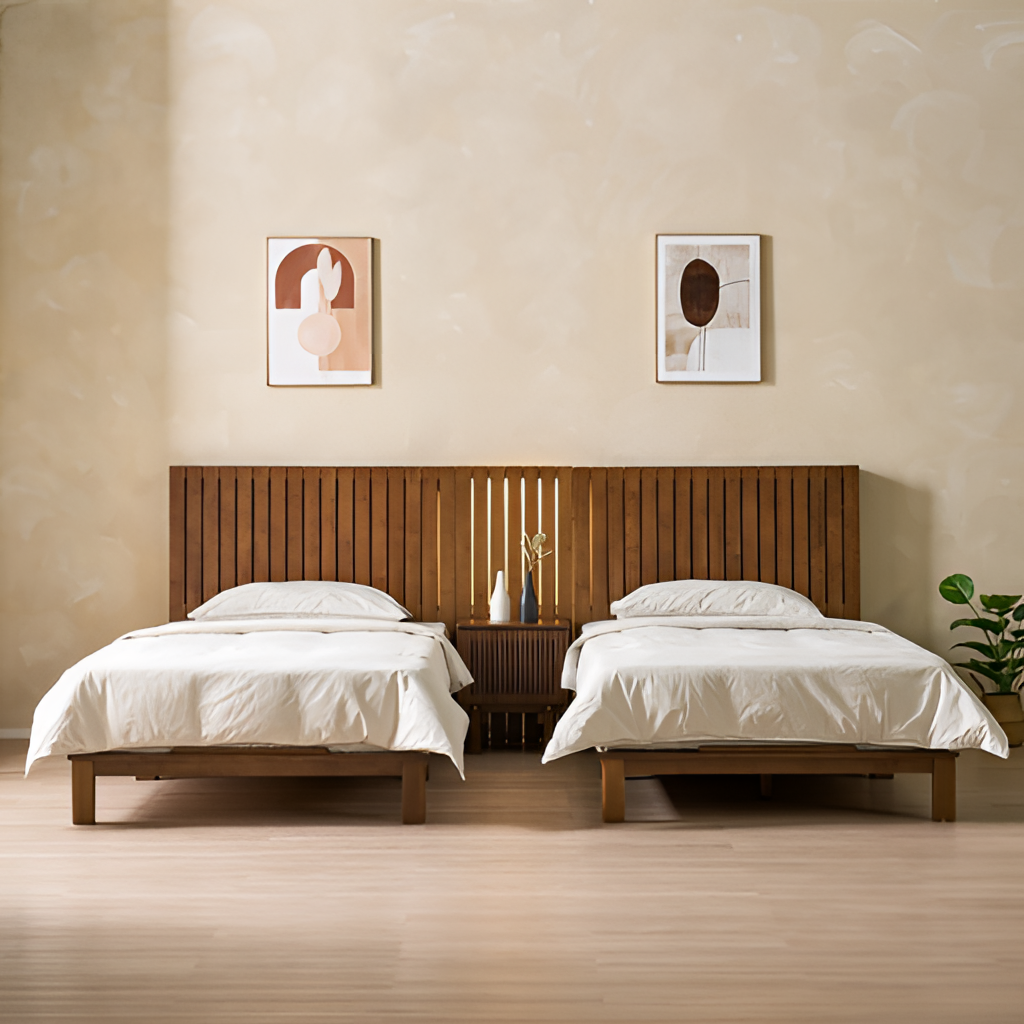
wood illuminated headboard bed, bedroom, beige paint wallpaper, with solid pattern, beige wood flooring, with plank pattern, minimalist